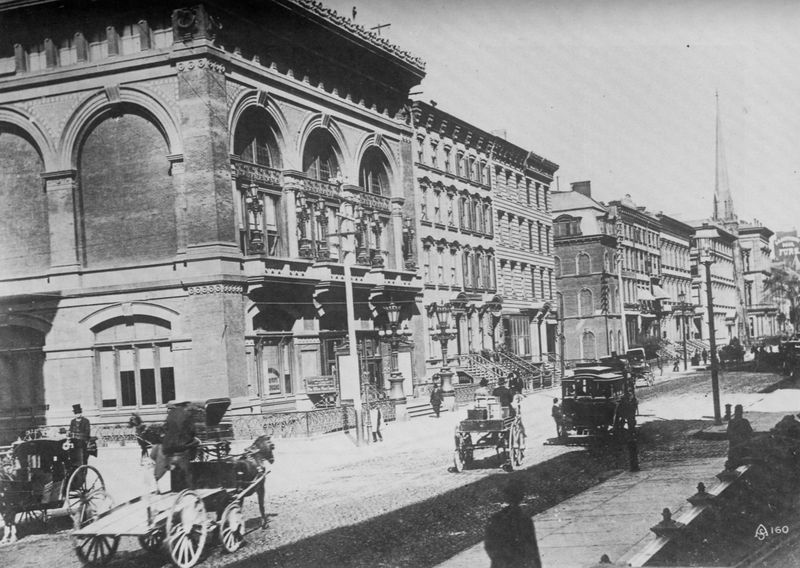
Titel: Fifth Avenue und 18th Street
Künstler: Amerikanischer Photograph
Schlagwörter: himmel, mann, schatten, weiß, kirchturm, menschen, stadt, fenster, fussgänger, grau, hell, holz, jahrhundertwende, lampe, laterne, licht, männer, paris, schwarz, strasse, dach, gebäude, haus, tiere, weg, leute, zylinder, architektur, mensch, häuser, kirche, sonne, klassizismus, personen, person, karren, pferd, pferde, räder, turm, deutschland, ansicht, bogen, fassade, fassaden, passanten, pflaster, wohnhäuser, laufen, dächer, ziegel, allee, tag, linien, backstein, amerika, fuhrwerke, kutsche, kutschen, speichen, auto, karre, rad, wagen, treppe, treppen, geländer, stufe, stufen, foto, fotografie, photographie, stadtansicht, bögen, bürgersteig, linie, schwarzweiß, trottoir, kutscher, sonnig, photo, rustika, herrschaftlich, rundbögen, verkehr, nabe, aufnahme, gebälk, fuhrwerk, strassenlaterne, stromleitung, stromleitungen, pferdewagen, gesimse, gemauert, schlußstein, blendbögen, strassenflucht, droschken, aufgänge, zugemauert, gepflastert, trasse, pflasterung, assade, peferde, kolonialstil, pferdefuhrwerk, laternenmast, gründerstil, balsutraden, gesimss, kutschieren, moent, schattenf, straßenbelag, 30er